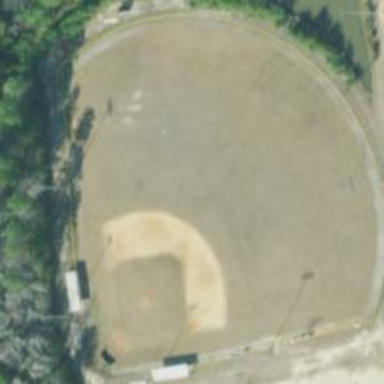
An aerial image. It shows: Baseball pitch enclosed by chain link fence.